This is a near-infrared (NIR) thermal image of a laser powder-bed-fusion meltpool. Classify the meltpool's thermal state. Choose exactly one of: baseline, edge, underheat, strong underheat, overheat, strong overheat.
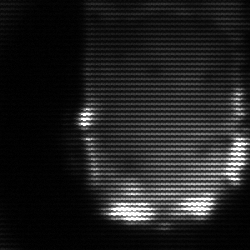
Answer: baseline